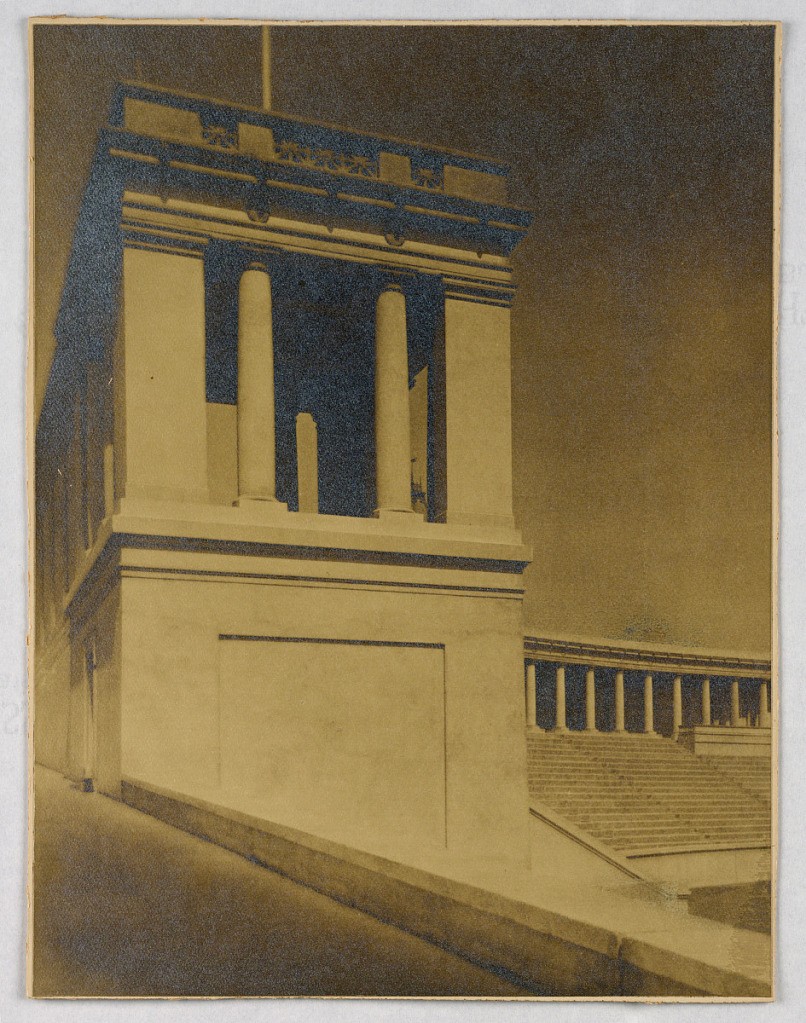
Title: Sketches in Como
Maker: Arnold William Brunner, American, 1857–1925
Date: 1883
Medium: Graphite on paper
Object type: Drawing
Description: Detail of exterior of Cathedral at Como. Section of architrave and profile. Decorative, caryatid figures.